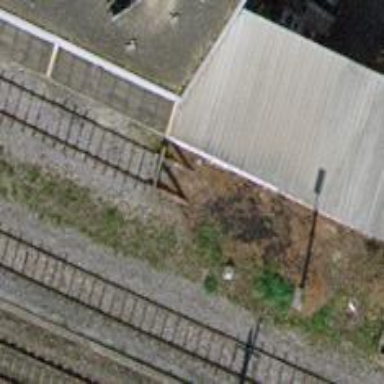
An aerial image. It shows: Railway buffer stop.